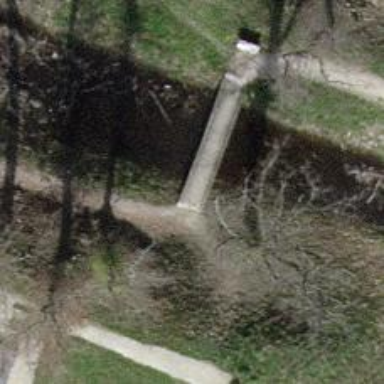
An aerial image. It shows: Path leading to bridge.